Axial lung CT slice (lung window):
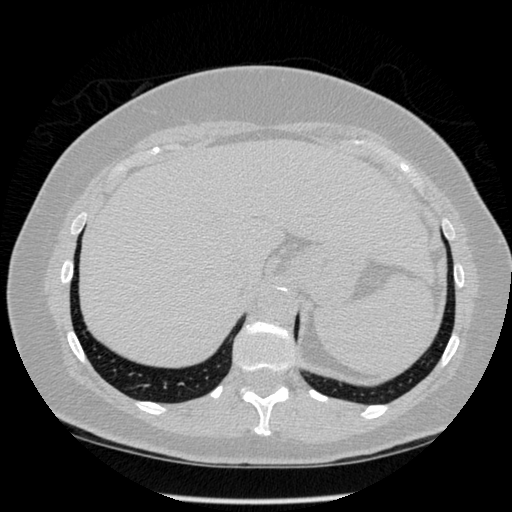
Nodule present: no